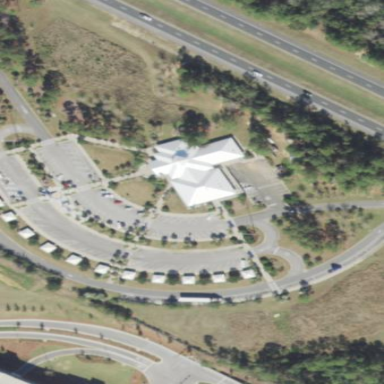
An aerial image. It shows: Rest area on the road.